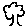
Label: tree